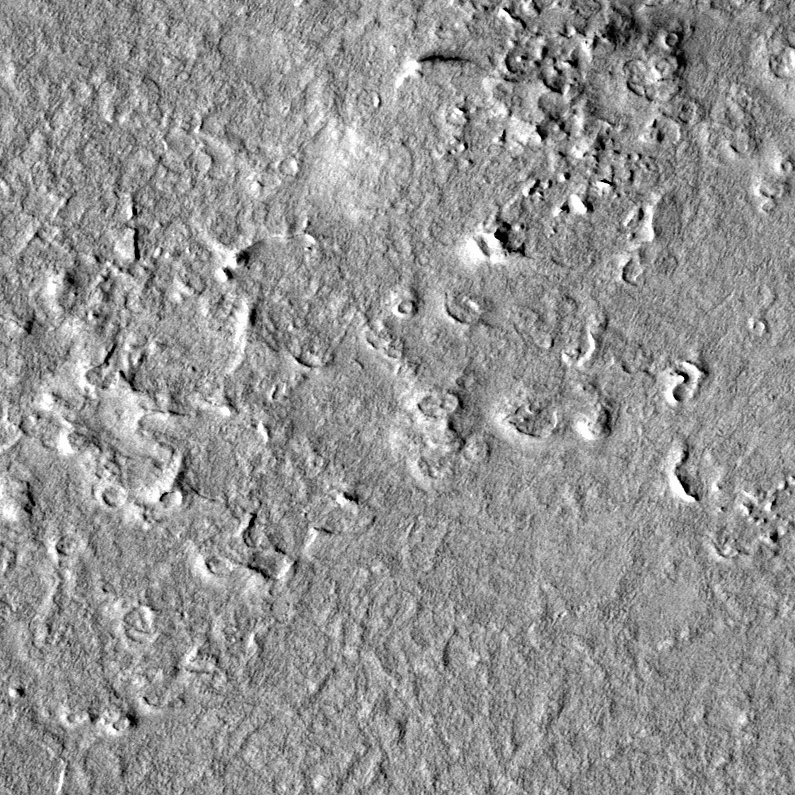
Label: dustdevil